Question: I have a table for ledgers. It consists of MasterID as unique ID and a parentID for joining.
Model of my table

As in the image my parent ledger is 'A'. 'B' is direct child of 'A'. 'C' is direct child of 'B' and 'D' is direct child of 'C'.
I want a select query to select all childs of 'A'. i.e, result will be B,C,D.
I am beginner in SQL.
I tried some while loop for this, but only direct child was accessible. I am not able make a logic for the requirement.
Thank you in advance.
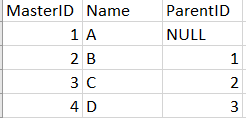
Answer: That'as a typical hierarchical query. Consider the solution that makes use of a recursive cte:
'''
with cte as (
select masterID rootID, masterID, name, parentid
from mytable
where parentID is null
union all
select c.rootID, t.masterID, t.name, t.parentID
from mytable t
inner join cte c on c.masterID = t.parentID
)
select * from cte
'''
As commented by The Impaler, you can change starting condition 'where parentID is null' to the id of another node if needed.
With your sample data, this yields:
Note that I kept track of the id of the root object, so it is easier to understand what is going on if there are several roots in your data.
You can also use the root to generate a flat list of children:
'''
with cte as (
select masterID rootID, masterID, name, parentid
from mytable
where parentID is null
union all
select c.rootID, t.masterID, t.name, t.parentID
from mytable t
inner join cte c on c.masterID = t.parentID
)
select rootID, string_agg(masterID, ',') childrenID from cte group by rootID
'''
<URL>